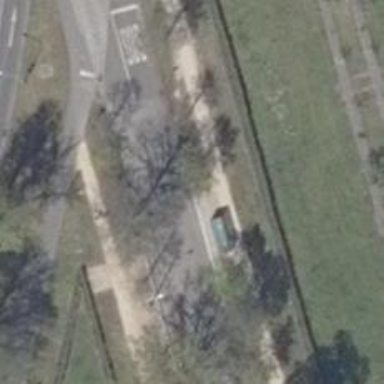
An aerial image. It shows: Platform at public transport location with shelter.